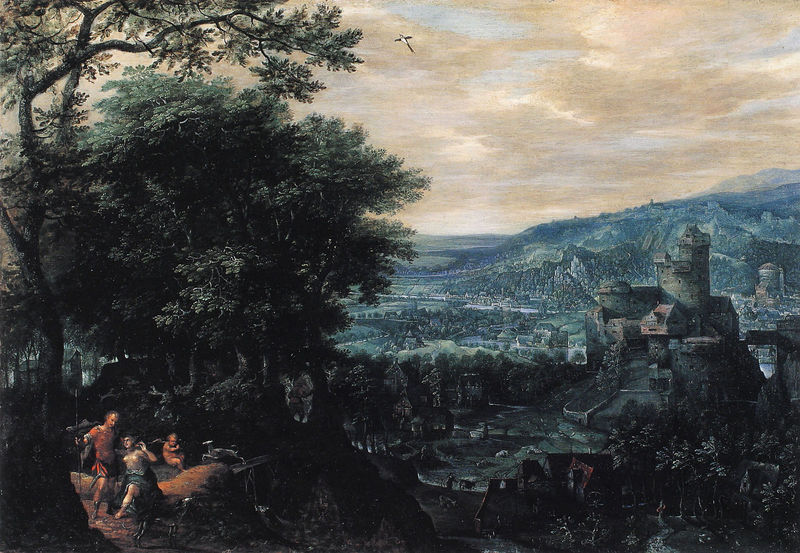
Titel: Weite Landschaft mit Venus, Adonis und Amor
Künstler: Gillis van Coninxloo
Institution: Cleveland, The Cleveland Museum of Art
Schlagwörter: baum, berg, blau, dunkel, gemälde, himmel, mann, wolken, bäume, landschaft, menschen, stadt, frau, männer, szene, ausblick, hund, weg, wiese, wolke, stein, häuser, hügel, natur, büsche, wiesen, kind, paar, personen, person, tal, wald, turm, engel, düster, stab, abhang, berge, fels, gebirge, dorf, mauer, romantik, querformat, lanze, burg, festung, wälder, teufel, wanderer, landscahft, reben, überblick, biblische szene, nichts, chioscuro